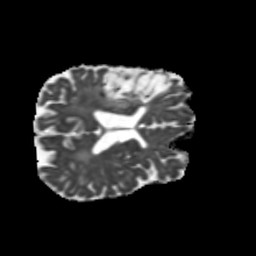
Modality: MD
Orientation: axial
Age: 75
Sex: male
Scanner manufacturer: siemens
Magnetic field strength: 3 T
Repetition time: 5.25 s
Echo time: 0.08 s